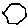
Label: hexagon